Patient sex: F
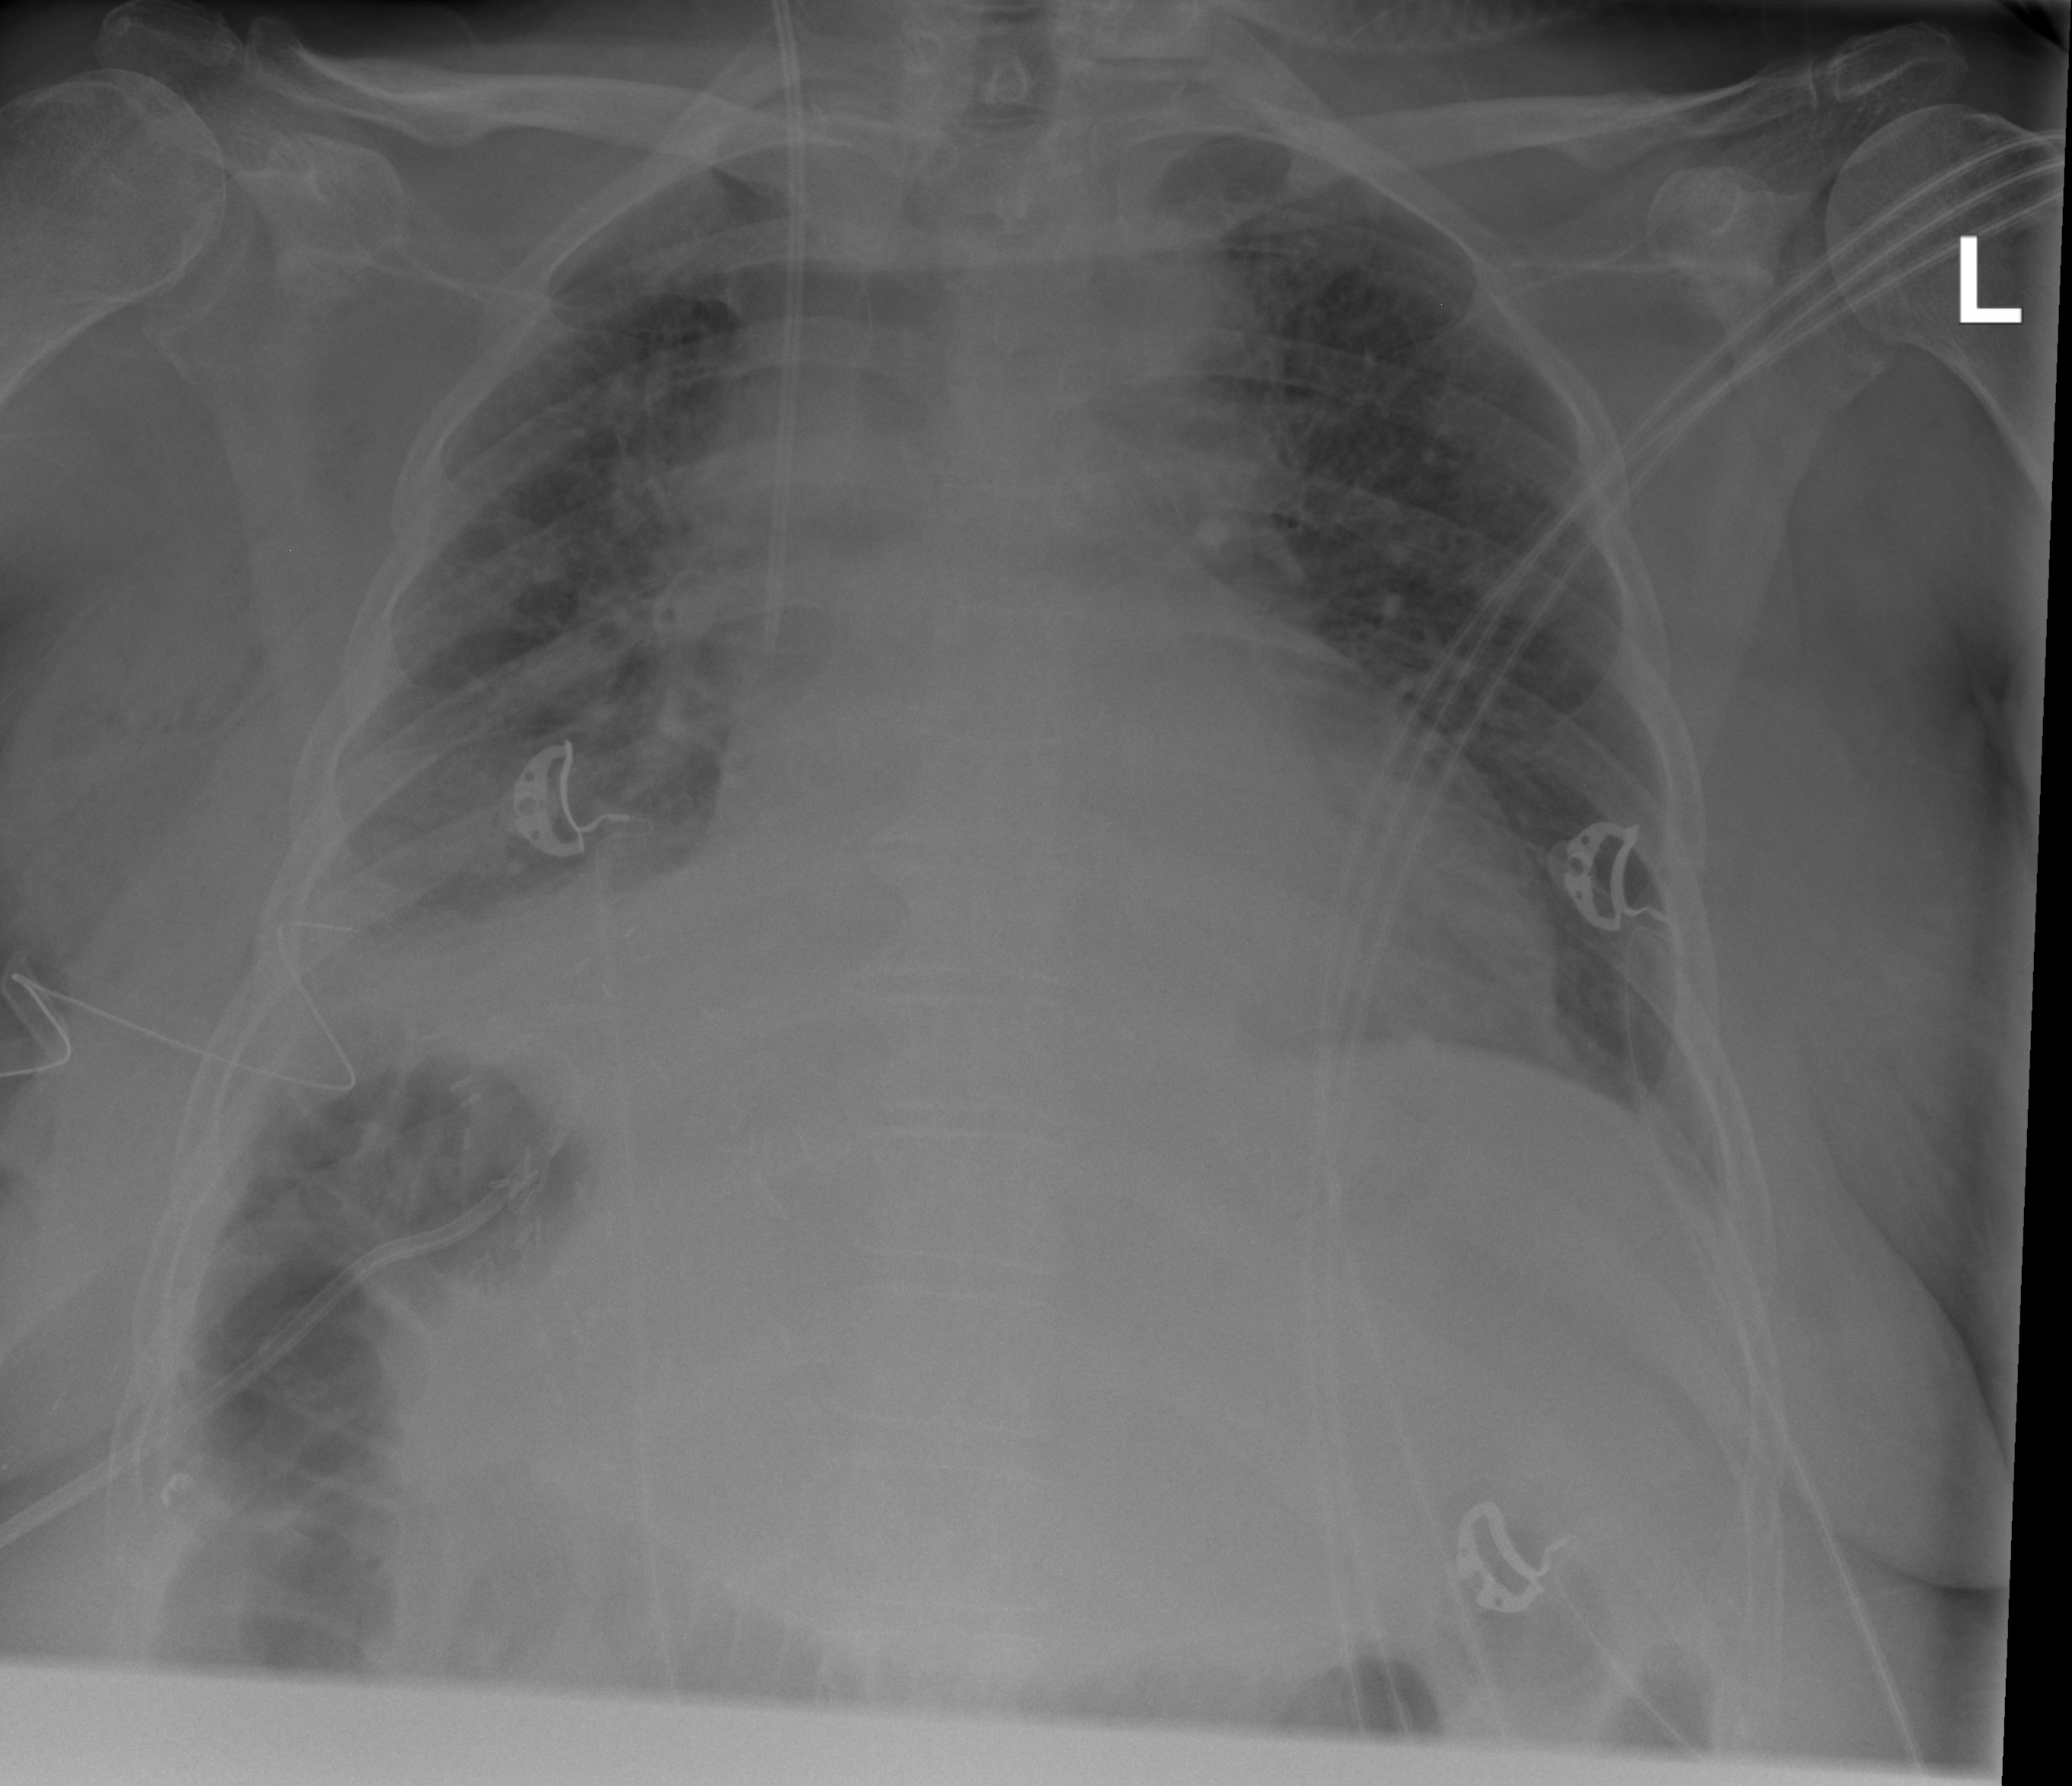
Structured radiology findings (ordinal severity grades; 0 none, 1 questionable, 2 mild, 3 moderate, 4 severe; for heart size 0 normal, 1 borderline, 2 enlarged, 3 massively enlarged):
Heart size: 2
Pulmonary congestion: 1
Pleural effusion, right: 2
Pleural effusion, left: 0
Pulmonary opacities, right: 1
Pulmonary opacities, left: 0
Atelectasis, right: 2
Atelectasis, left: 0